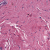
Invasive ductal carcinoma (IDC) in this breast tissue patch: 0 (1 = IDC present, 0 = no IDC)